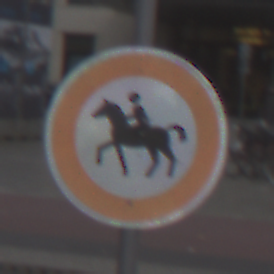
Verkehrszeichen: VerbotReiter
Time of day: MorningAfternoon
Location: Outdoor (Urban)
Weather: Overcast
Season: NotSpecified
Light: Natural